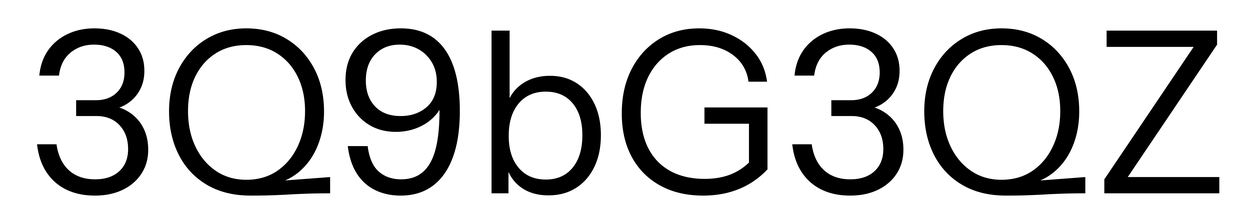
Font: InstrumentSans_Regular